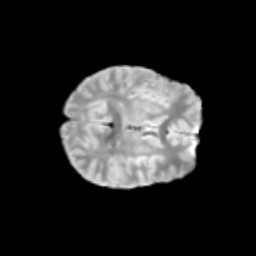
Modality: T2w
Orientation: axial
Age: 12
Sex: male
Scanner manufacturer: siemens
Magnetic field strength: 3 T
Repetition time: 3.8 s
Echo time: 0.07 s